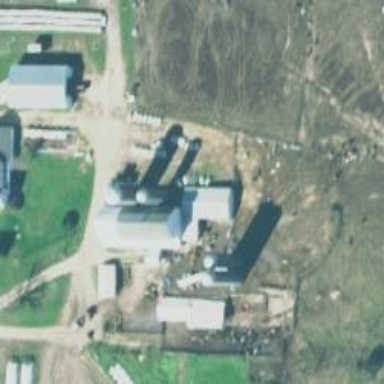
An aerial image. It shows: Silo.